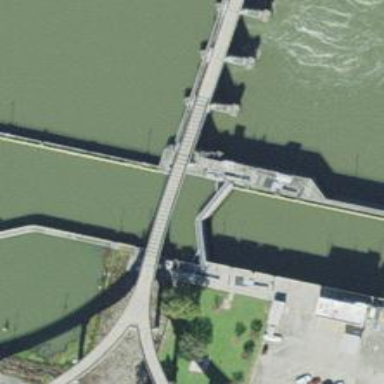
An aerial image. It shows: Lock gate on waterway.